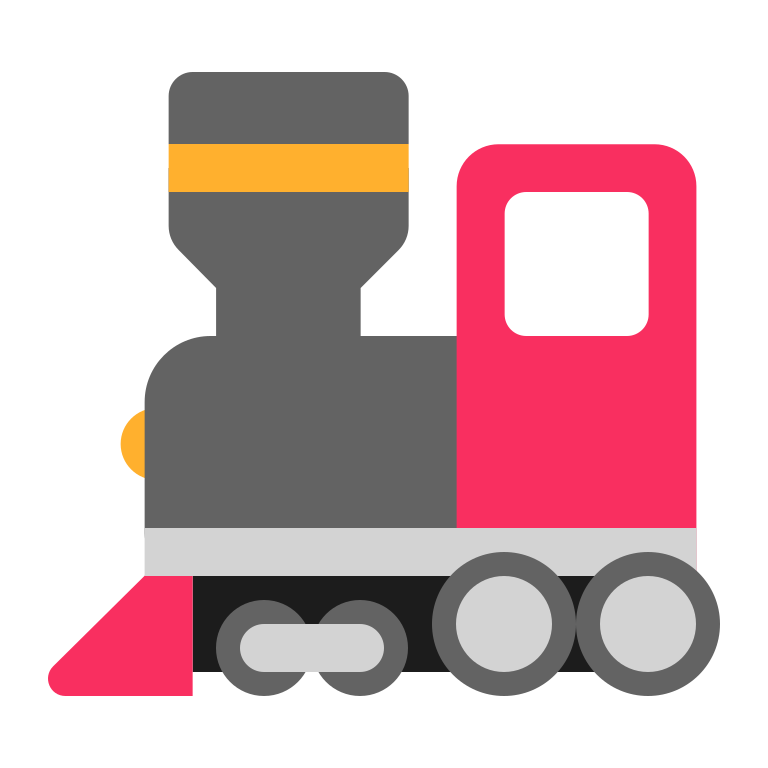
locomotive flat